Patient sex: F
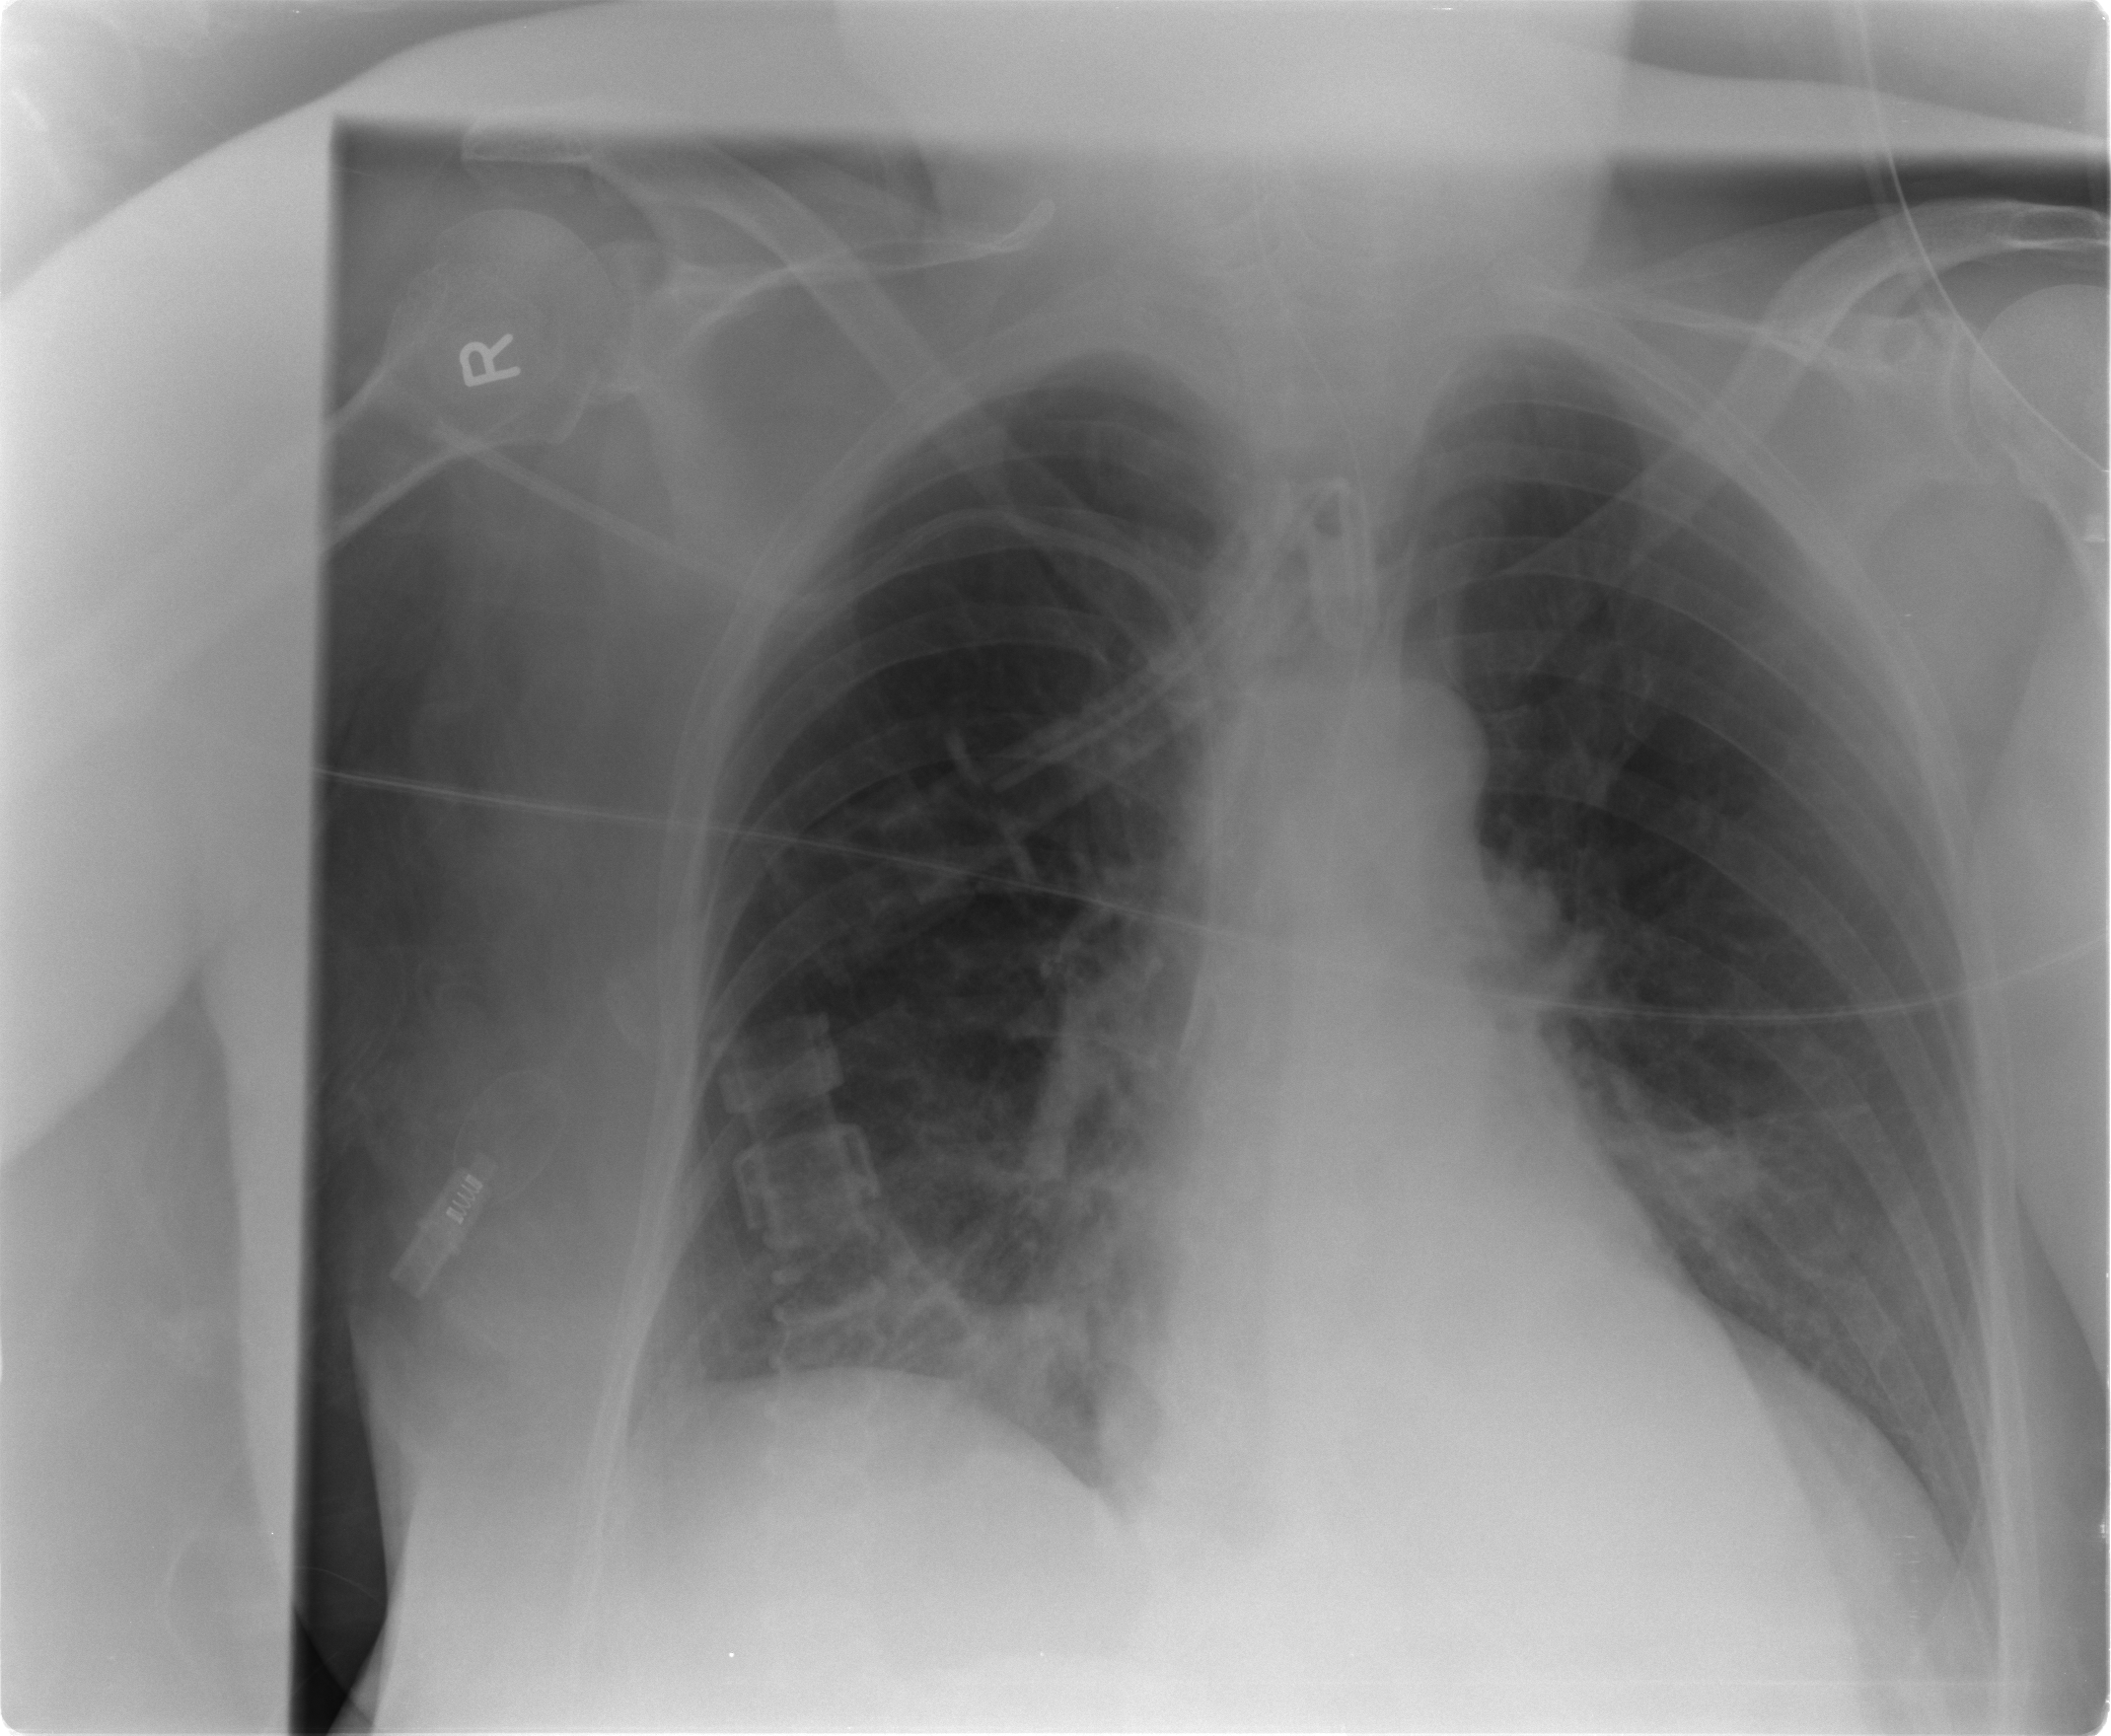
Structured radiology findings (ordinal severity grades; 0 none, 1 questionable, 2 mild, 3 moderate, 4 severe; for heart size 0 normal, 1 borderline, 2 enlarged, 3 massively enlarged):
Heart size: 0
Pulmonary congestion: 0
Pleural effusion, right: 0
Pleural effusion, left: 0
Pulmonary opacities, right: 2
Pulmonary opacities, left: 0
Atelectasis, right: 2
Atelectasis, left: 2